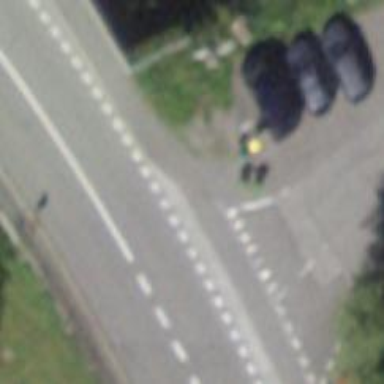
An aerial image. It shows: Post box is visible.